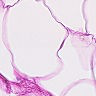
Metastatic tissue present: no